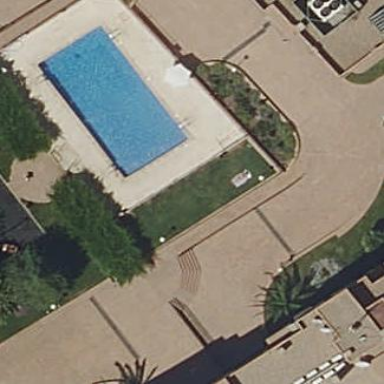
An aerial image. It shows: Swimming pool area designated for leisure and sport.